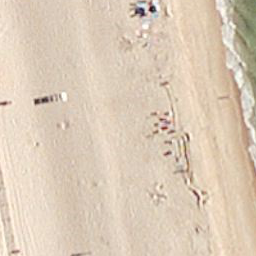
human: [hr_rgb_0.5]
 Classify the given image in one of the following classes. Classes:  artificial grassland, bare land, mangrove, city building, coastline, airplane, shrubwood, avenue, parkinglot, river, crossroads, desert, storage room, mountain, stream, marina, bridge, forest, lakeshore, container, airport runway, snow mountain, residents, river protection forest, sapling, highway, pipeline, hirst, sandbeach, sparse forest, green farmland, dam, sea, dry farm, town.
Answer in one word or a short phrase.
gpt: sandbeach